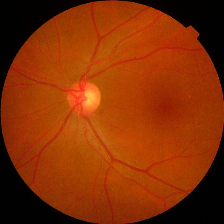
Diabetic retinopathy grade: No DR